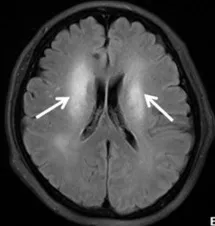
Cranial magnetic resonance imaging (MRI) of a patient with anti-CV2 autoimmune encephalitis. (D-F) FLAIR axial images.
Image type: radiology (mri)